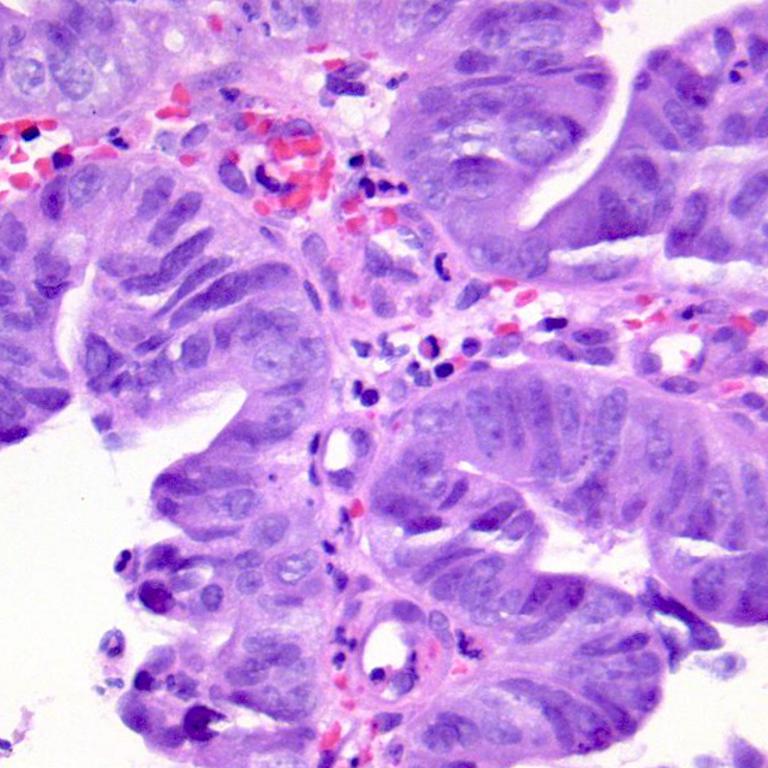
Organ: colon
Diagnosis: adenocarcinomas